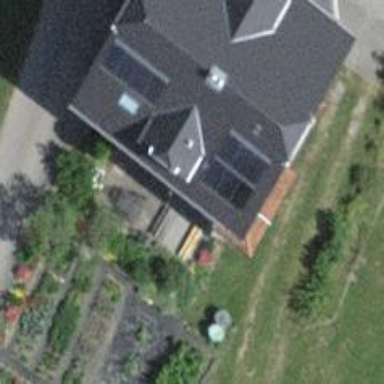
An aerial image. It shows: Solar power generator utilizing photovoltaic technology with solar photovoltaic panels.